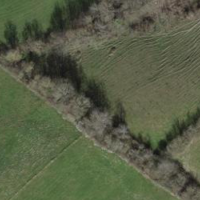
EUNIS habitat code: 24
Species observed at this site:
Certhia brachydactyla
Accipiter nisus
Corvus corone
Cyanistes caeruleus
Sturnus vulgaris
Troglodytes troglodytes
Turdus viscivorus
Passer domesticus
Fringilla coelebs
Buteo buteo
Sylvia atricapilla
Carduelis carduelis
Turdus merula
Columba palumbus
Phylloscopus collybita
Poecile palustris
Parus major
Erithacus rubecula
Hirundo rustica
Milvus migrans
Milvus milvus
Pica pica
Phoenicurus ochruros
Falco tinnunculus
Corvus corax
Motacilla alba
Periparus ater